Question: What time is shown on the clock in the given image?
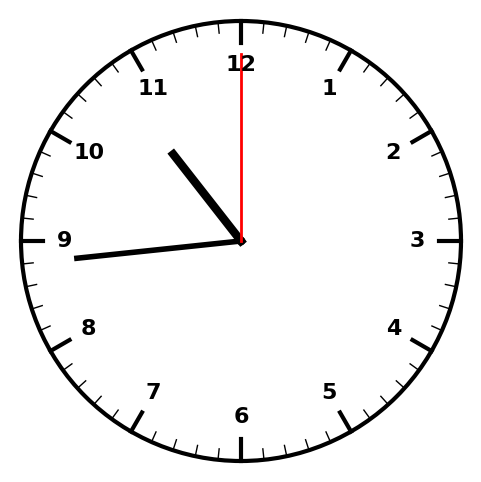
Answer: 10:44:00